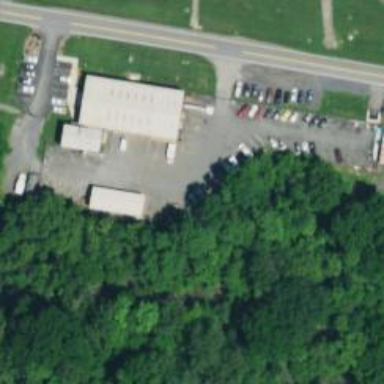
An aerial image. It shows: Parking area.